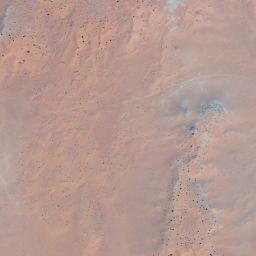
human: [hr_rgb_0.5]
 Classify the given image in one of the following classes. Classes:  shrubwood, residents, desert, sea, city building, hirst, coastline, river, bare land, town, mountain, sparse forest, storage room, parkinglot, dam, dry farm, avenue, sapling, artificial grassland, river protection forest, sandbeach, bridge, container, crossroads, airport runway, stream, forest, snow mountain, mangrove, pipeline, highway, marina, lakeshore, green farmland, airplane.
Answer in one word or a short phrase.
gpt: desert